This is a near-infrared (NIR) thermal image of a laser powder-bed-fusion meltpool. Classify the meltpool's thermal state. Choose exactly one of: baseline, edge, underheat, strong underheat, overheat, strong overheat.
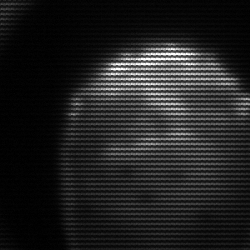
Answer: edge